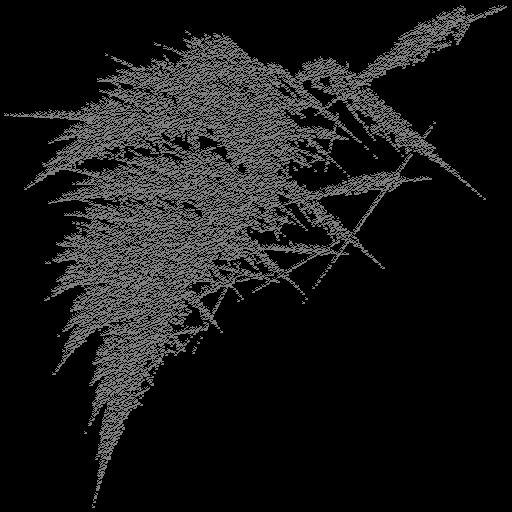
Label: turbanshell